Aerial crown-view tile of a tropical tree (Barro Colorado Island, Panama), acquired 20250414:
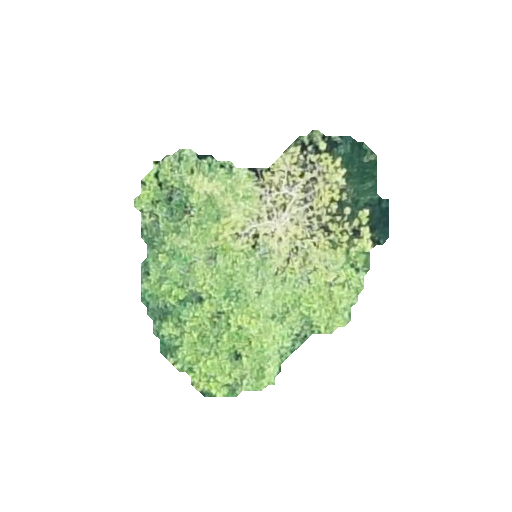
Species: Simarouba amara
GBIF accepted scientific name: Simarouba amara
Crown area: 70.121 m²